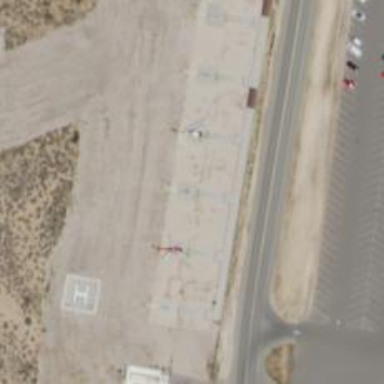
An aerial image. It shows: Image of helipad at airport.